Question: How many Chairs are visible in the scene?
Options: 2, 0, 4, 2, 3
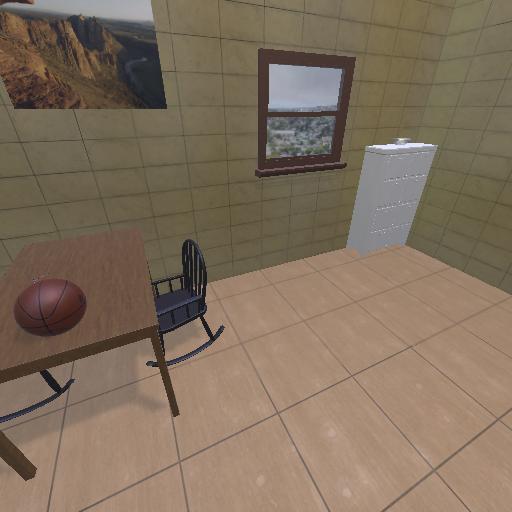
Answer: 2